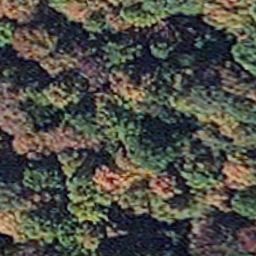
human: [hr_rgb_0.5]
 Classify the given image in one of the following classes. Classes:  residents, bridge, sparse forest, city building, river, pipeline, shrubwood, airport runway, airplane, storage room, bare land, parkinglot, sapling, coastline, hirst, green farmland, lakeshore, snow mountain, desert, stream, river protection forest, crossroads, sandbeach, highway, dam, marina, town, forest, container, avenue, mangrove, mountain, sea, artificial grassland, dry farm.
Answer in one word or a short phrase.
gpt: mangrove